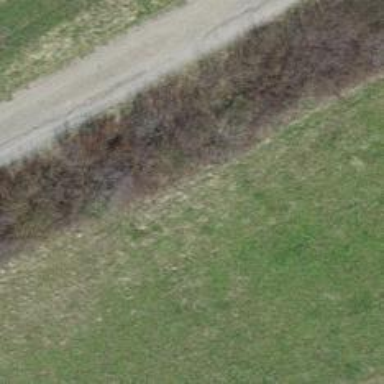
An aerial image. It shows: Hedge barrier.